Current action and preconditions to check: trajectory_clear

Your task: For each precondition in the list above, predict whether it will hold at this action.

Consider the current scene as observed from the mobile robot's camera, and analyze the predicted future states of all dynamic agents (e.g., people, animals, vehicles, or any moving entities) within the NEXT SECOND.

IMPORTANT: Only answer "very likely" if you are absolutely certain—based on strong, clear evidence—that a dynamic agent will violate the precondition in the predicted future state. Do NOT answer "very likely" for unlikely, ambiguous, or low-probability risks.

Ask yourself for each precondition: Is there a high probability, with clear and convincing evidence, that the predicted future states of any dynamic agent will interfere with the predicted future state of the currently executing action within the NEXT SECOND, causing that precondition to fail?

Assess the risk level based on these predictions. Use "likely" or "very likely" if motions create a clear risk of interference.

Use "neutral" or "improbable" if agents are nearby but their predicted paths are clearly diverging or non-conflicting.

Failure Risk Categories: "very improbable", "improbable", "neutral", "likely", "very likely"

Answer Format: Output ONLY the probability_of_failure value from these categories: "very improbable", "improbable", "neutral", "likely", "very likely"

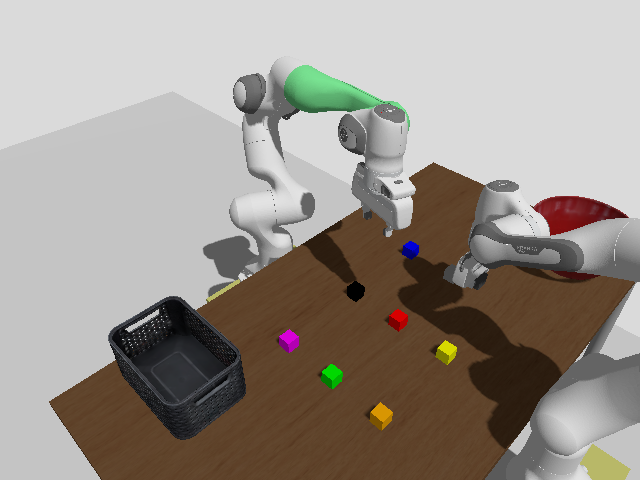

Answer: neutral